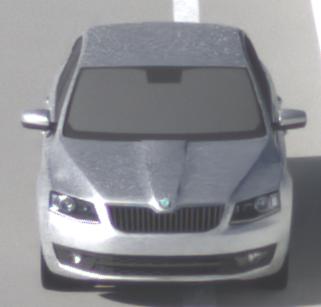
Make: Skoda
Model: Octavia 1.2 TSI
Detailed model: Octavia (III) Limousine
Model produced from: 2013/02
Model produced until: 2015/04
Doors: 5
Color: white
Road condition: dry road
Daytime: morning or afternoon
Contrast: high contrast